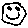
Label: smiley face